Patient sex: F
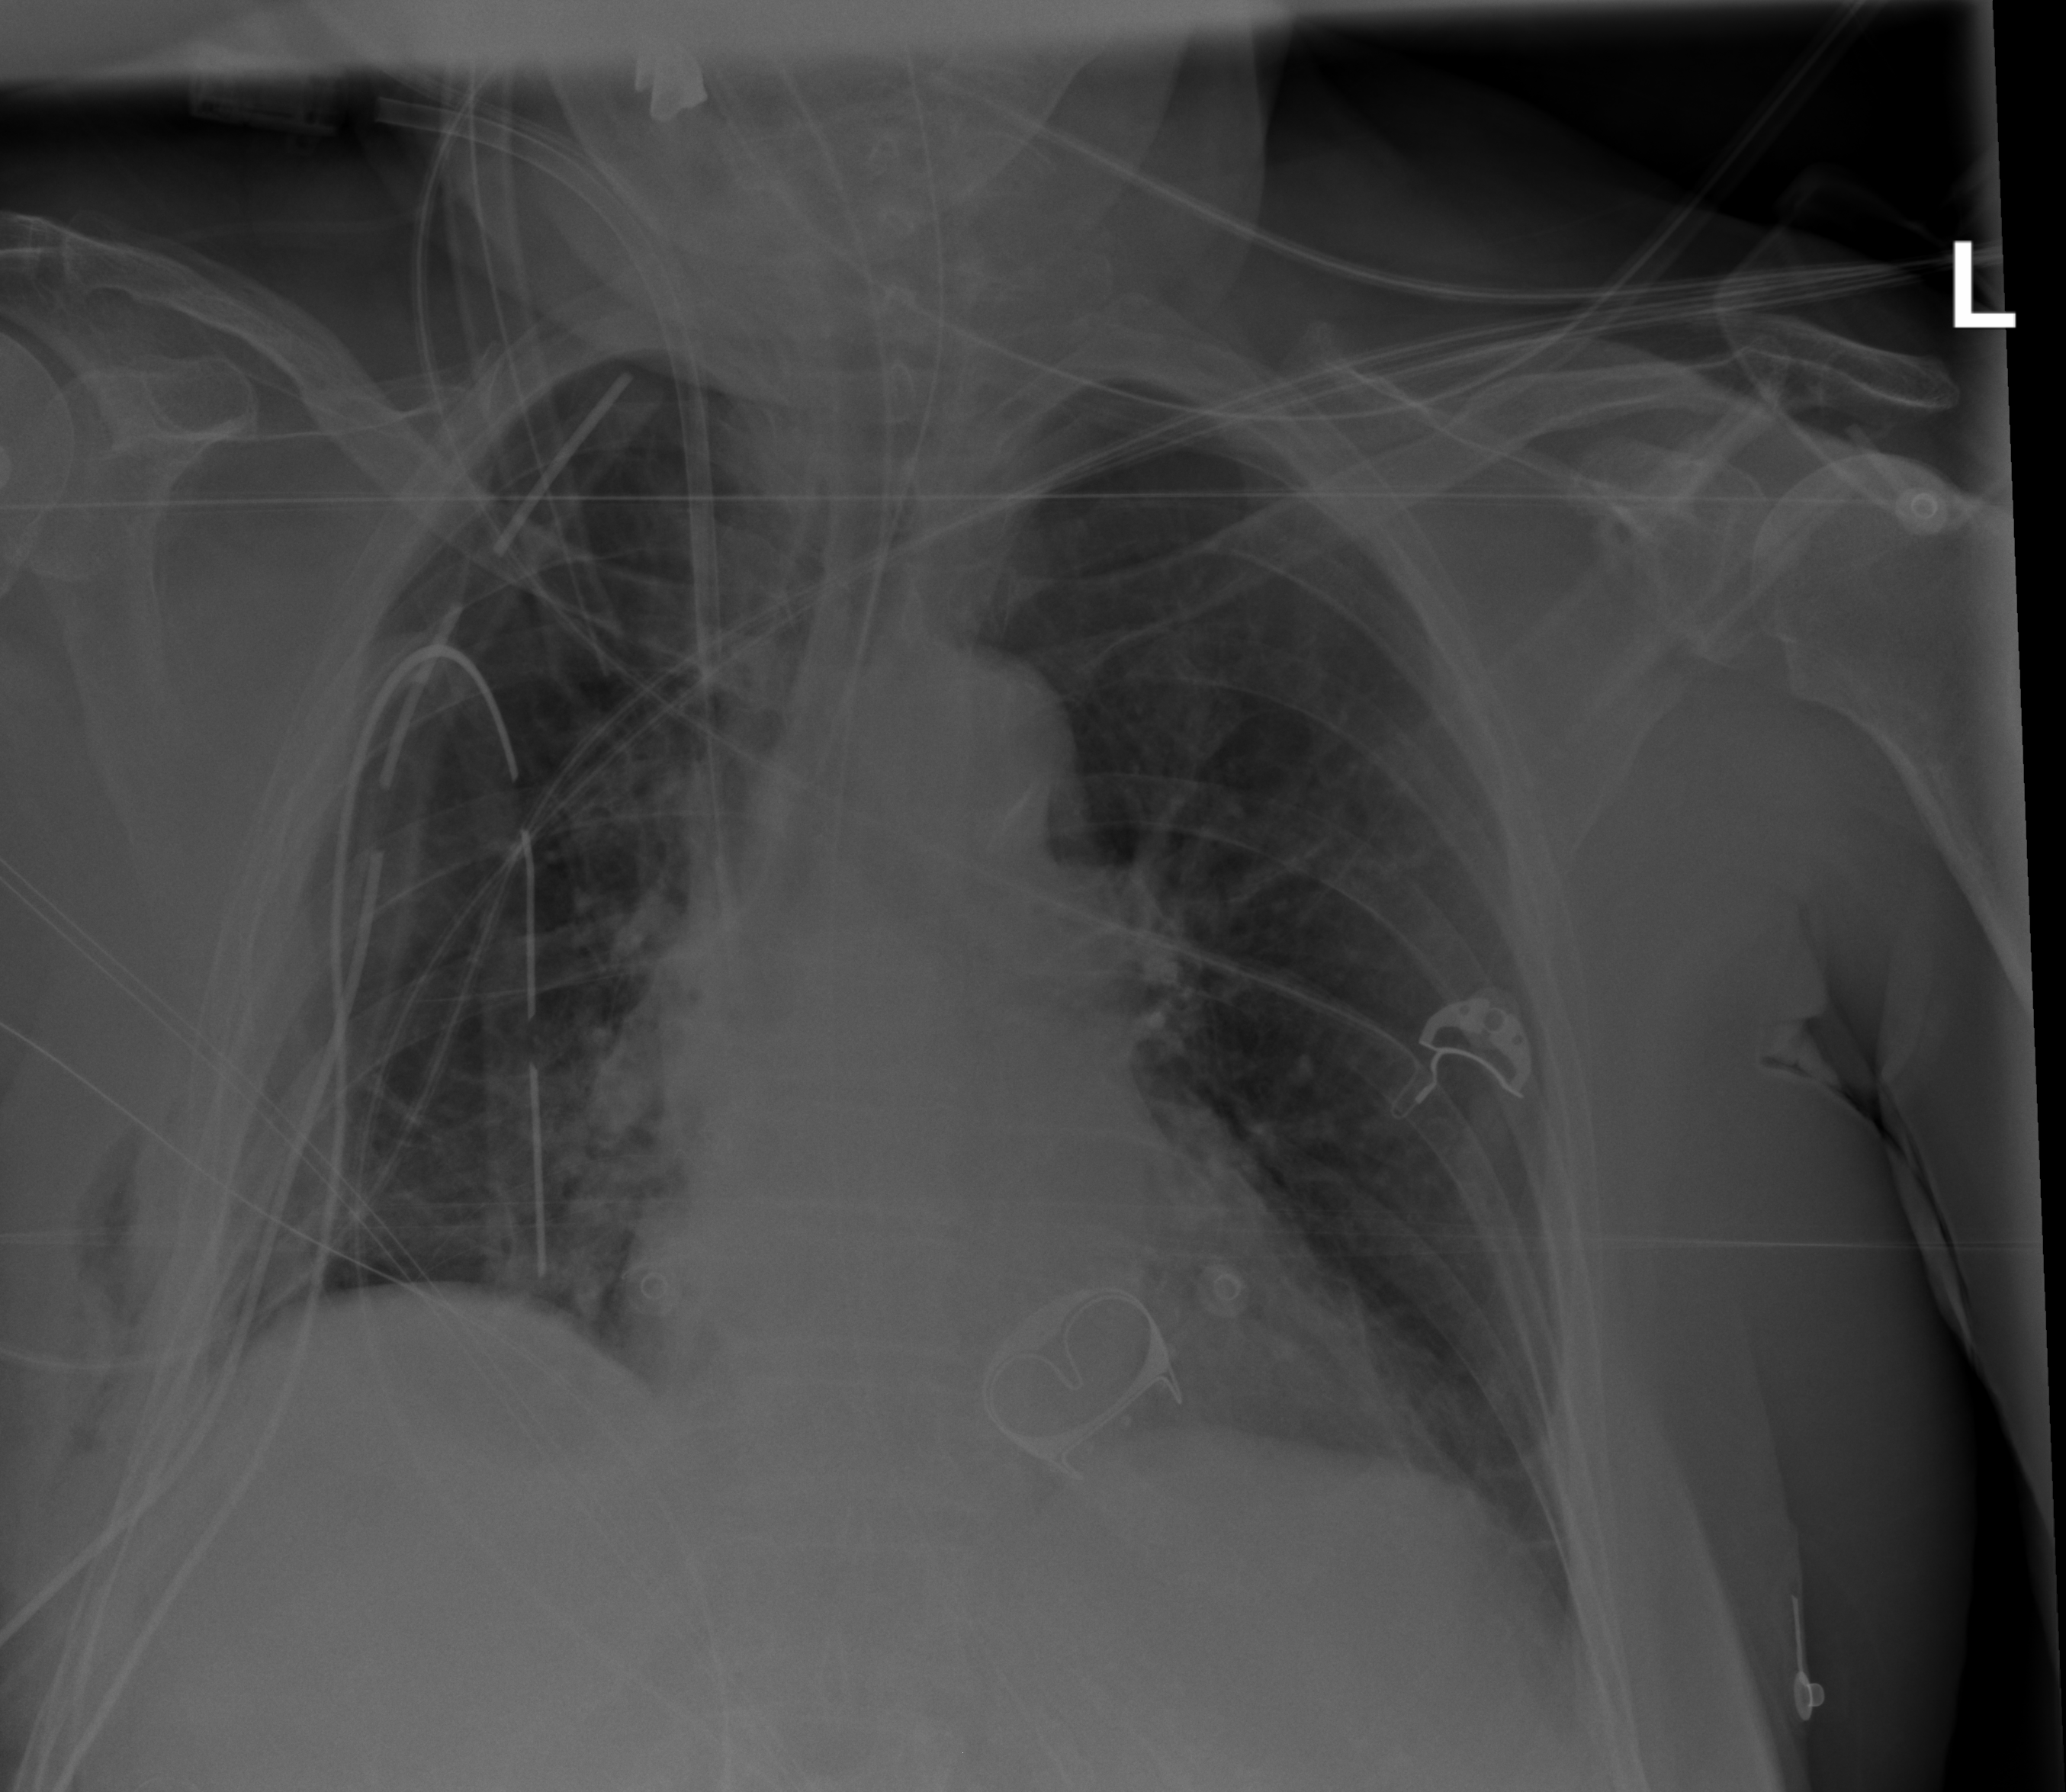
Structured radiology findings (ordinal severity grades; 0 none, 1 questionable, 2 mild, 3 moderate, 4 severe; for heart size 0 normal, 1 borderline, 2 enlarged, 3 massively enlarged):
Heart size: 0
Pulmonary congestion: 0
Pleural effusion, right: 0
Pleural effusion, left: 0
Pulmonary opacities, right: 0
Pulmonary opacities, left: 0
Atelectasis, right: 2
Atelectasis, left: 2